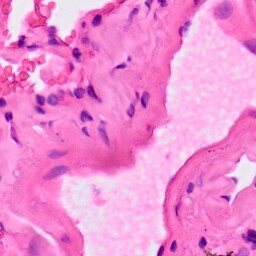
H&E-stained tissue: Lung